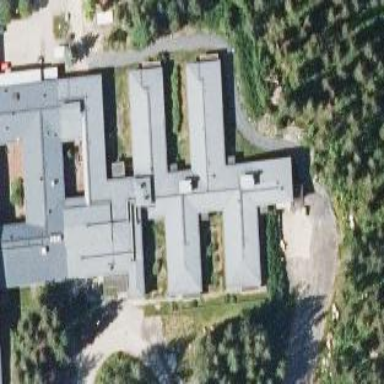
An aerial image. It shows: Hospital building.